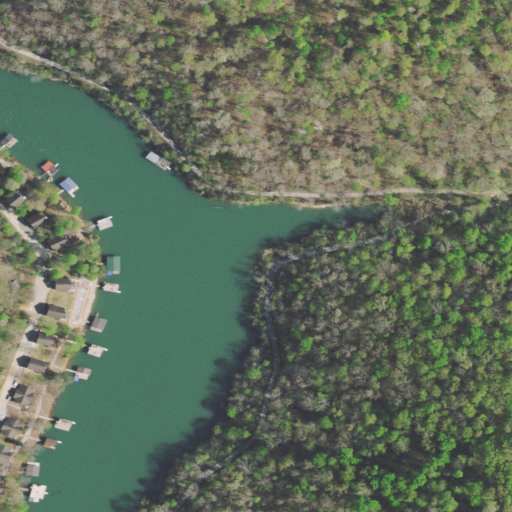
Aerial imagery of valley in Tennessee named McFarland Hollow containing deciduous forest, open water, low intensity development, medium intensity development, pasture, grassland, open development, and barren land